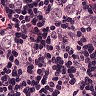
Metastatic tissue present: yes